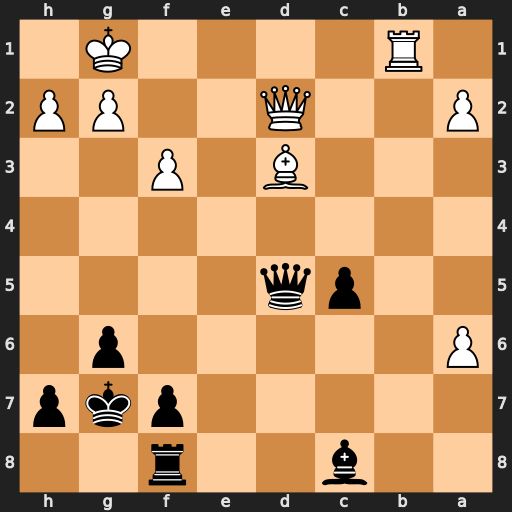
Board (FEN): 2b2r2/5pkp/P5p1/2pq4/8/3B1P2/P2Q2PP/1R4K1
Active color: b
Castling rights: -
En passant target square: -
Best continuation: Qd4+ Qf2 Qxd3